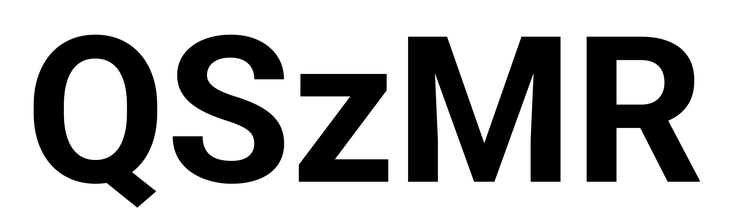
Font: Roboto_Bold